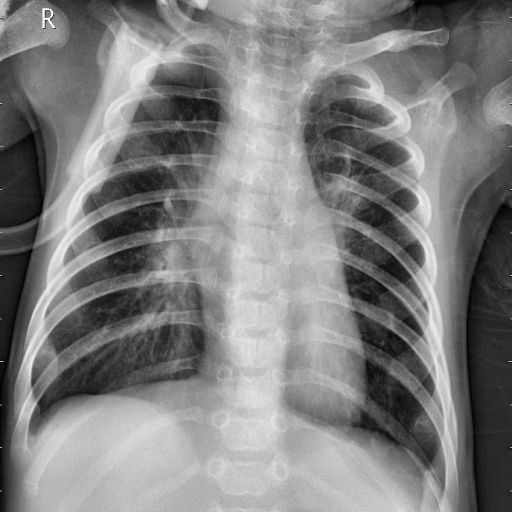
Finding: PNEUMONIA